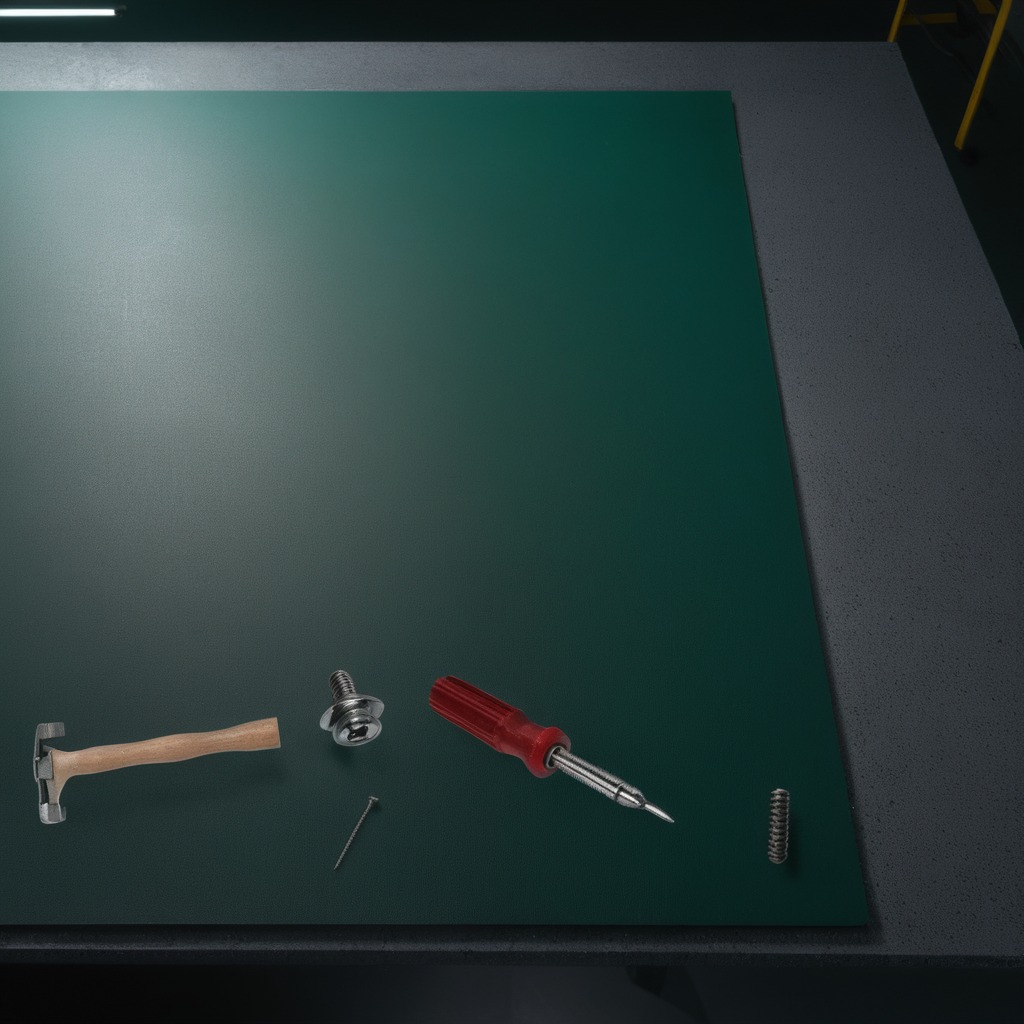
A hammer, an iron nail, a metal machine screw, a coiled metal spring, and a screwdriver are lying on the granite tabletop.